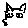
Label: cat